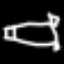
Label: bed